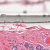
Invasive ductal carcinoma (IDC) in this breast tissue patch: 0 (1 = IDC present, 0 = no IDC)